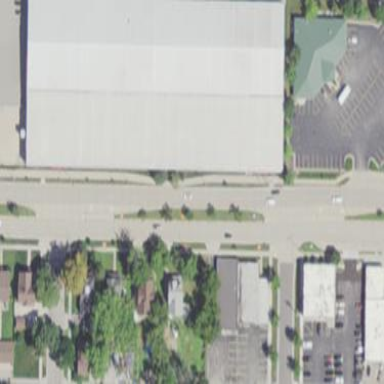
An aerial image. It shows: Commercial building housing storage rental shop.